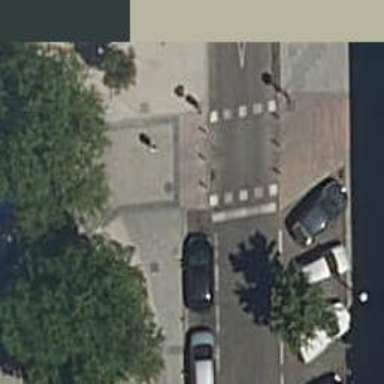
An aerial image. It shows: Kerb barrier.